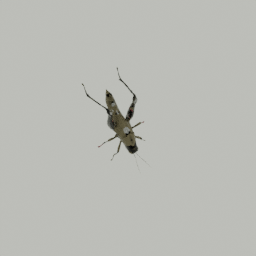
Label: animals